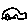
Label: car